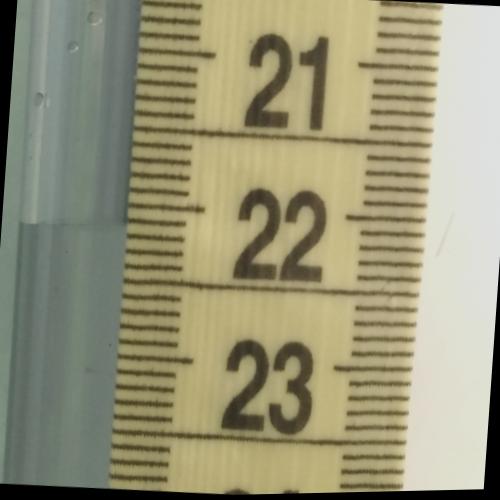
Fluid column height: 22.1 cm